Field crop: maize
Growth stage: 2
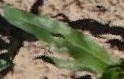
Species: maize